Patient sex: M
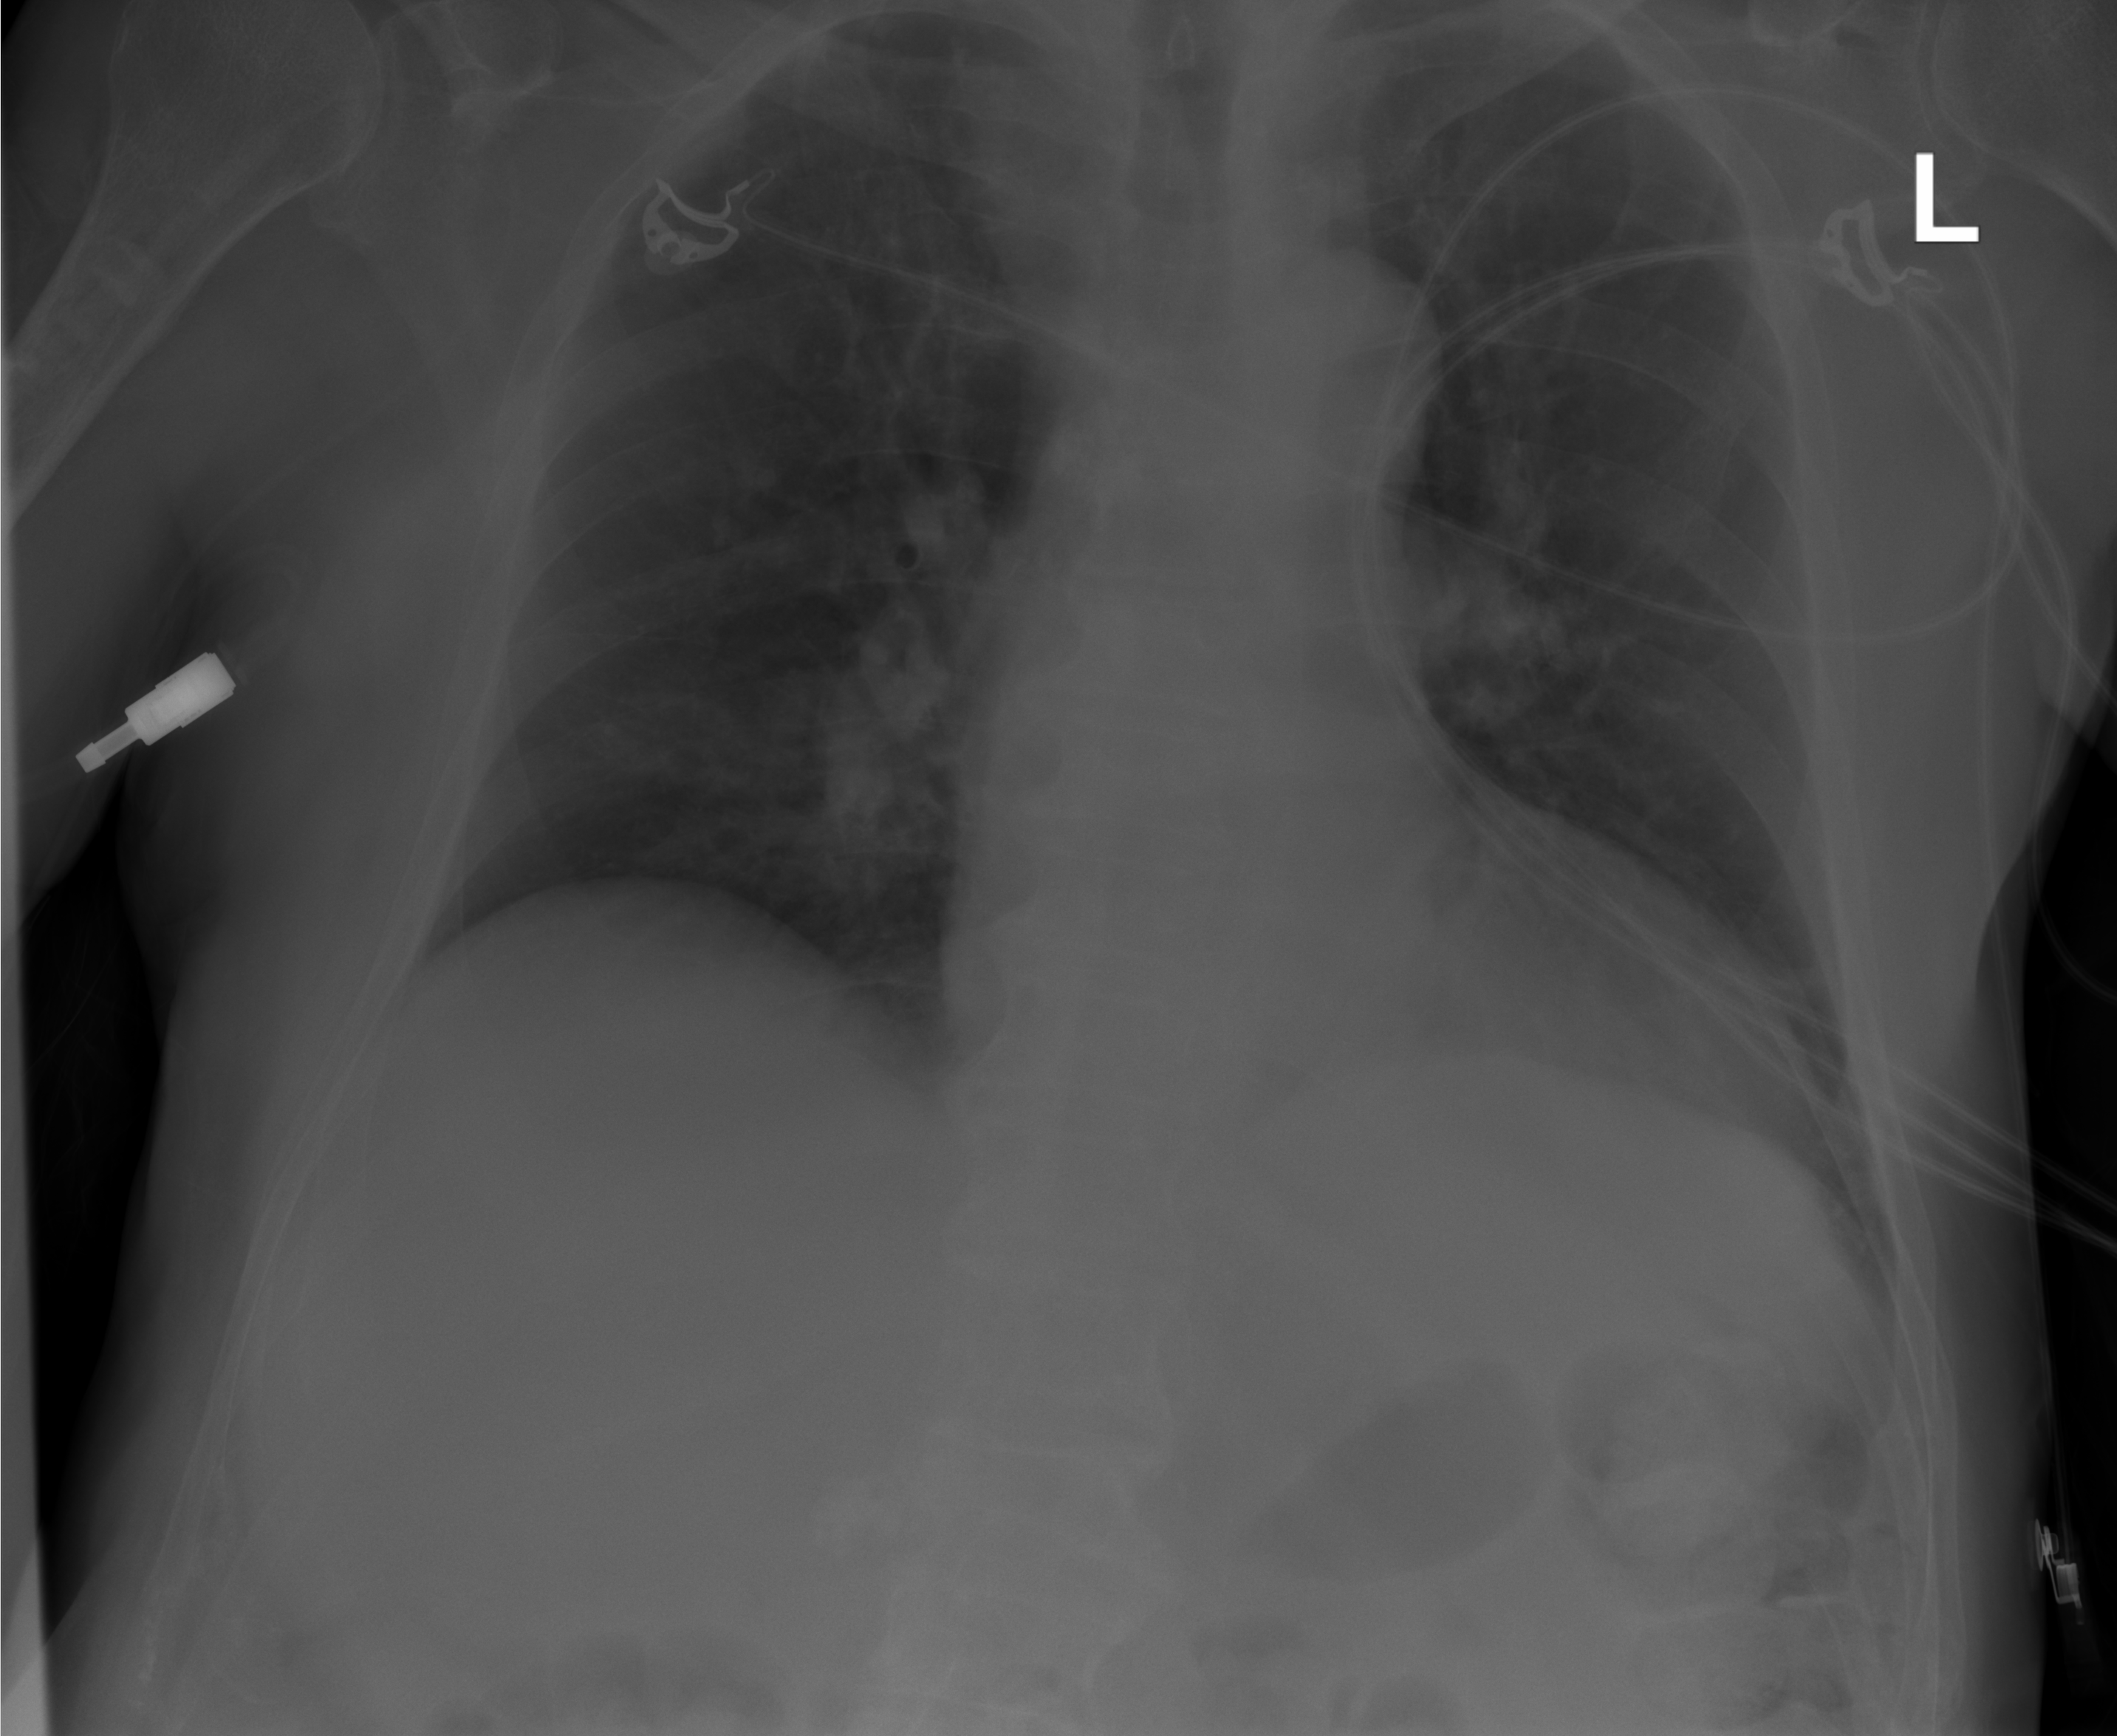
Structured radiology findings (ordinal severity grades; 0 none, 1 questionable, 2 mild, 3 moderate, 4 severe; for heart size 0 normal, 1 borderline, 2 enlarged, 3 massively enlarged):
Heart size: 2
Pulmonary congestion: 0
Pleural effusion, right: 0
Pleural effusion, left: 0
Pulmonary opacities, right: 1
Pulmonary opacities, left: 0
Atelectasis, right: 0
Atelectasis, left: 0